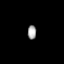
Tissue: prostate
Cell type: T cells
Senescence score: 0.8098
Nuclear area (px): 116
Mean DAPI intensity: 167.336